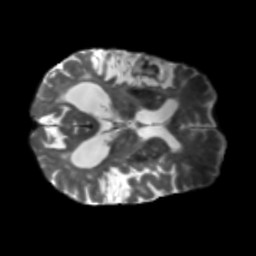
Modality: T2w
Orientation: axial
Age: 69
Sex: male
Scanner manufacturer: siemens
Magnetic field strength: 3 T
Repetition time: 5.25 s
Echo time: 0.08 s